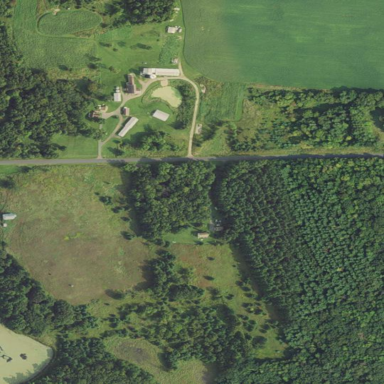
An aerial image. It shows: Farmyard area.